Question: How to create Scalable & Dragable Label on top of Image, I should be able to type inside label and also should be able to add more Labels by clicking "+ ADD LABEL" button.

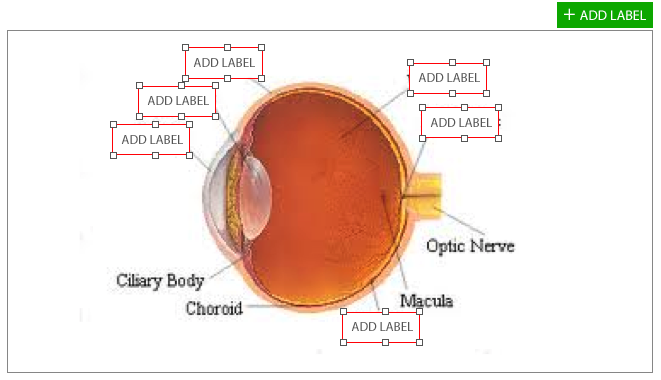
Answer: Try this: <URL>
This may not be perfect but you can work upon it. It's just a base from where you can start.
JS:
'''
$(document).ready(function () {
handler();
$('a').click(function () {
var div = $('<div class="label" contenteditable="true">Part 1</div>');
$('body').append(div);
handler();
return false;
});
});
function handler(){
$('.label').draggable({
refreshPositions: true,
})
.click(function () {
$(this).draggable({
disabled: false
});
}).dblclick(function () {
$(this).draggable({
disabled: true
});
}).resizable({
handles: "all",
});
}
'''
HTML:
'''
<a href="">+Add</a>
<img src="http://www.freedomscientific.com/images/resources/human_eye.jpg" class="img" />
<div class="label" contenteditable="true">Part 1</div>
<div class="label" contenteditable="true">Part 2</div>
<div class="label" contenteditable="true">Part 3</div>
<div class="label" contenteditable="true">Part 4</div>
<div class="label" contenteditable="true">Part 5</div>
<div class="label" contenteditable="true">Part 6</div>
<div class="label" contenteditable="true">Part 7</div>
'''
CSS:
'''
.label {
border:1px solid red;
display:inline-block;
}
a {
position:fixed;
top:10px;
right:10px;
padding:5px;
background-color:green;
color:white
}
'''
For square resizable handles, you can customize your css accordingly